Aerial crown-view tile of a tropical tree (Barro Colorado Island, Panama), acquired 20250512:
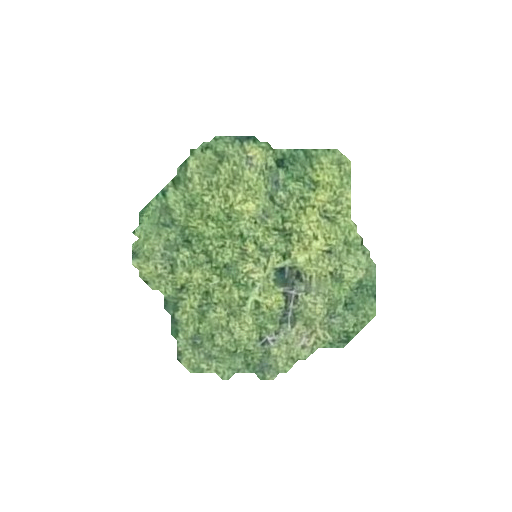
Species: Guatteria lucens
GBIF accepted scientific name: Guatteria lucens
Crown area: 64.218 m²